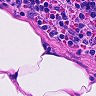
Metastatic tissue present: no